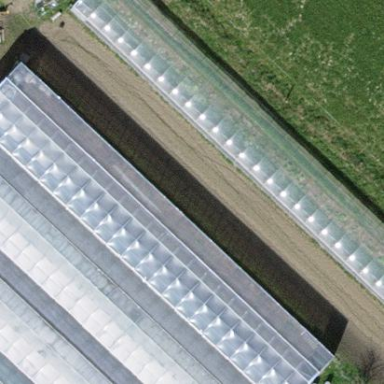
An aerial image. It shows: Greenhouse.